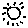
Label: sun